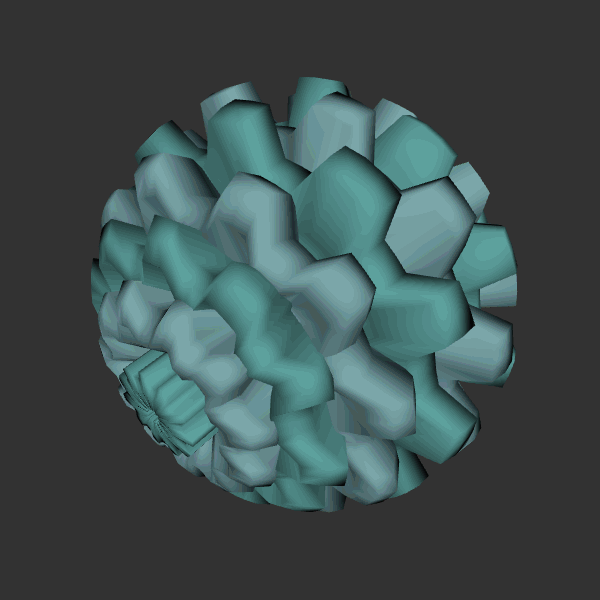
Background: dark